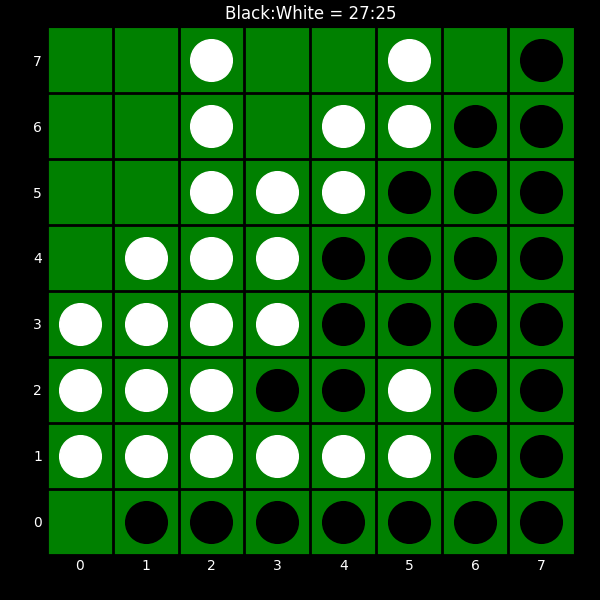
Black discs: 27
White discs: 25